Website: macys
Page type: billing-address
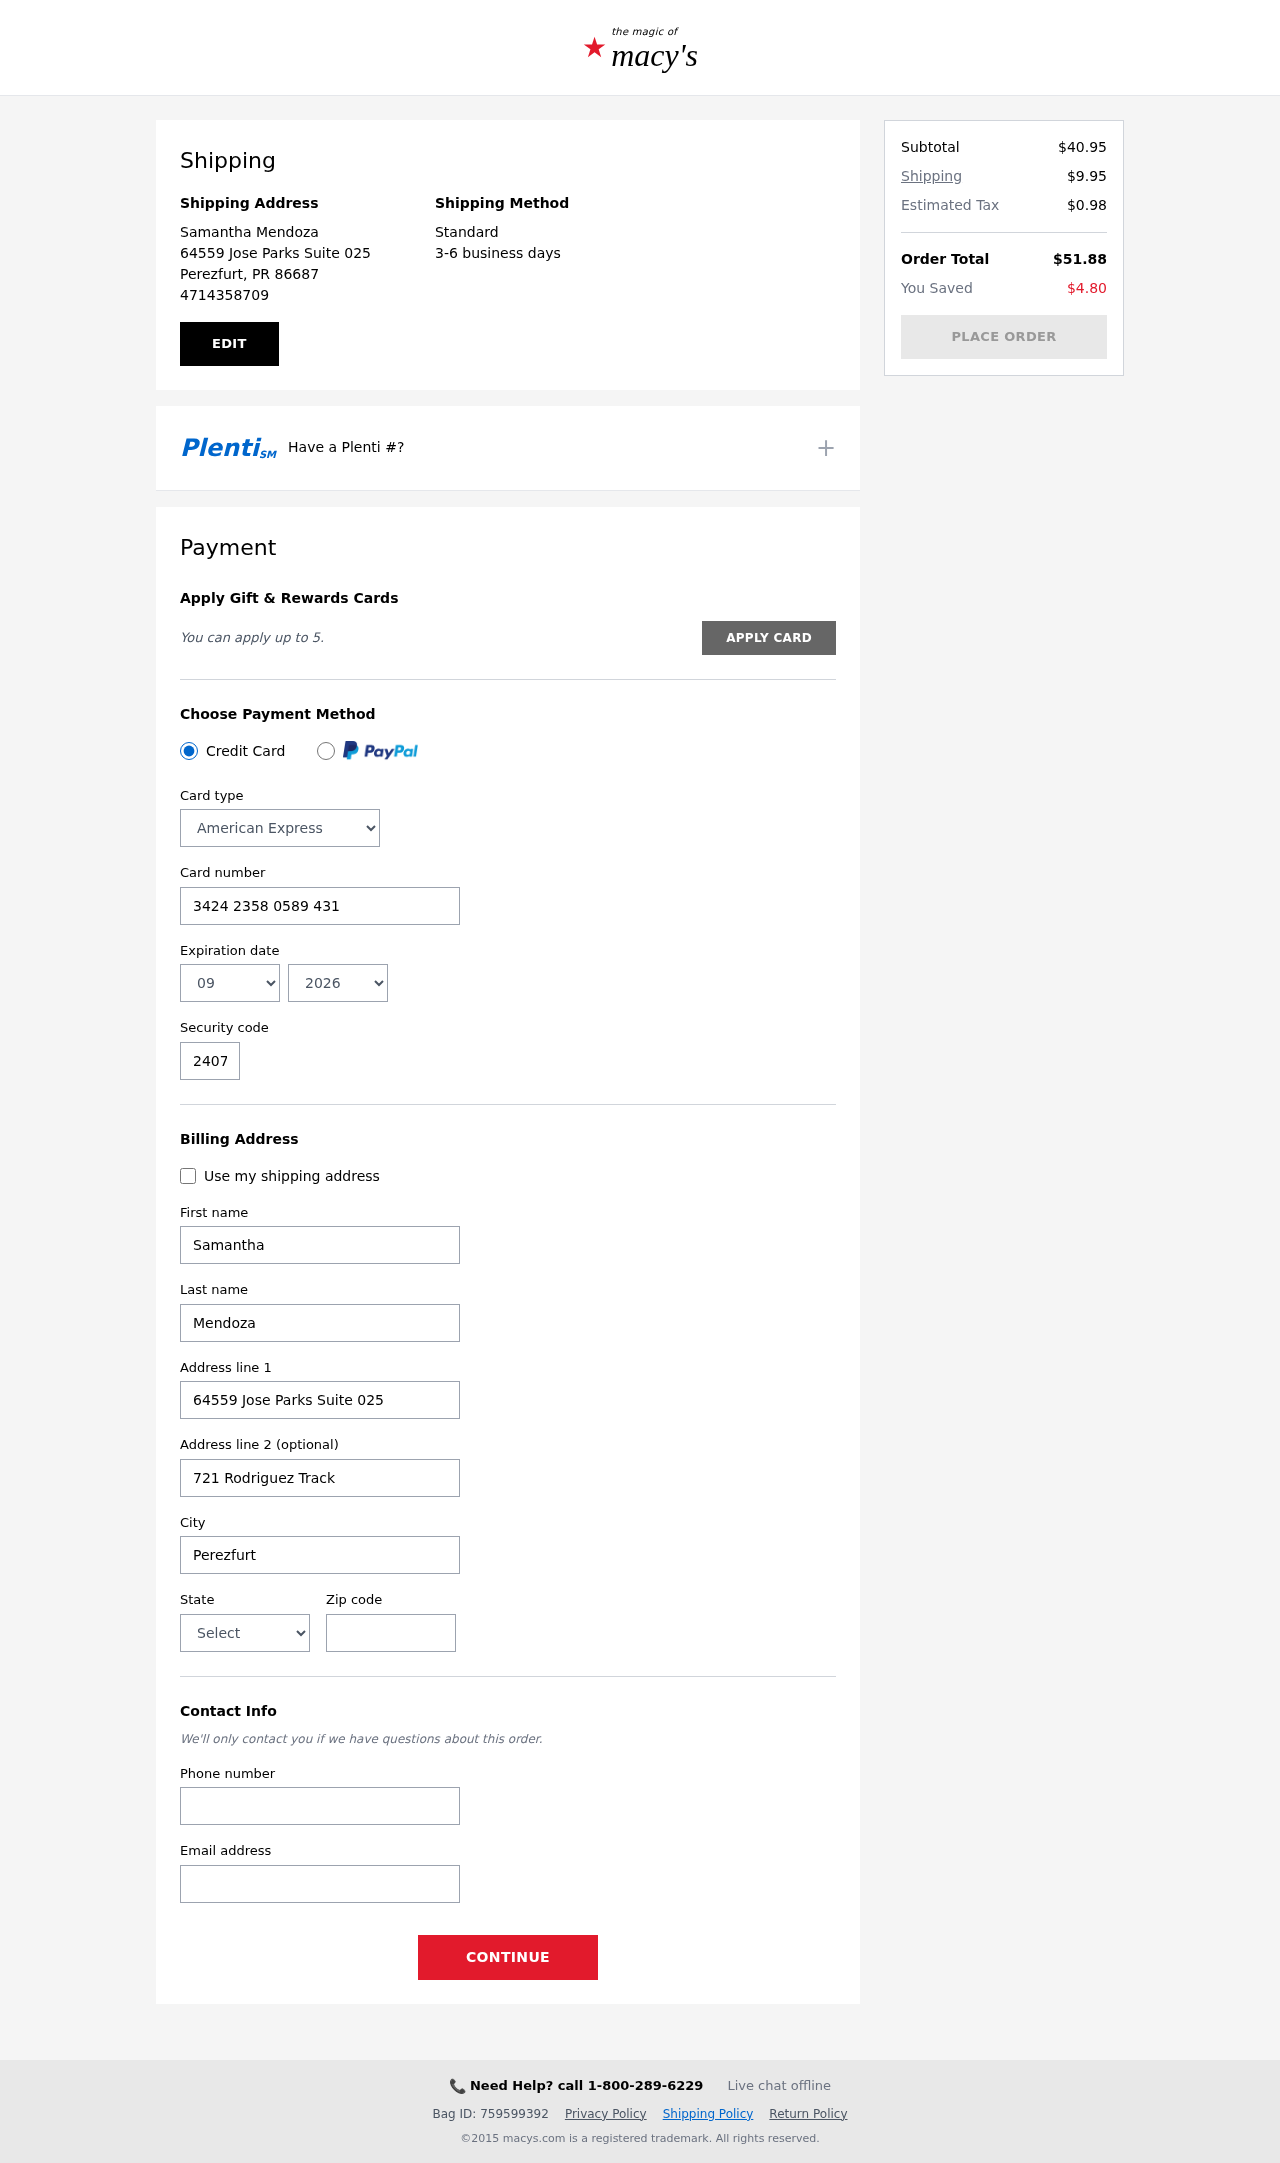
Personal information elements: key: PII_CARD_CVV
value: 2407
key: PII_CARD_EXPIRY_MONTH
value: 09
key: PII_CARD_EXPIRY_YEAR
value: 26
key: PII_CARD_NUMBER
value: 3424 2358 0589 431
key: PII_CARD_TYPE
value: American Express
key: PII_CITY
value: Perezfurt
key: PII_CITY_STATE_ZIP
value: Perezfurt, PR 86687
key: PII_EMAIL
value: samantha.mendoza@hotmail.com
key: PII_FIRSTNAME
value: Samantha
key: PII_FULLNAME
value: Samantha Mendoza
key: PII_LASTNAME
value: Mendoza
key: PII_PHONE
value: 4714358709
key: PII_POSTCODE
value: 86687
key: PII_STATE
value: PR
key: PII_STREET
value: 64559 Jose Parks Suite 025
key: PII_STREET2
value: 721 Rodriguez Track
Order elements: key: ORDER_SUBTOTAL
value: $40.95
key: ORDER_SHIPPING_COST
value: $9.95
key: ORDER_TAX
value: $0.98
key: ORDER_TOTAL
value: $51.88
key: ORDER_SAVINGS
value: $4.80